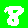
Digit: 8